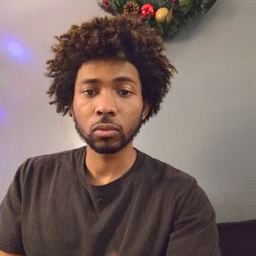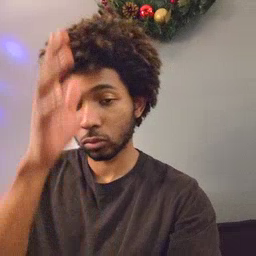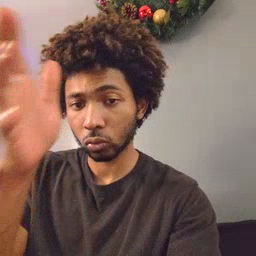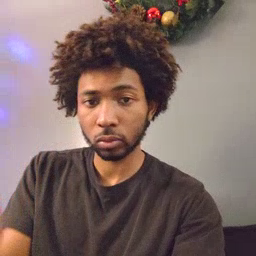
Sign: grandpa